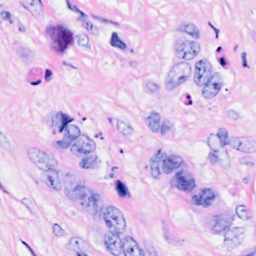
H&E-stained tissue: Breast